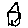
Label: house